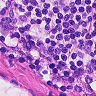
Metastatic tissue present: no